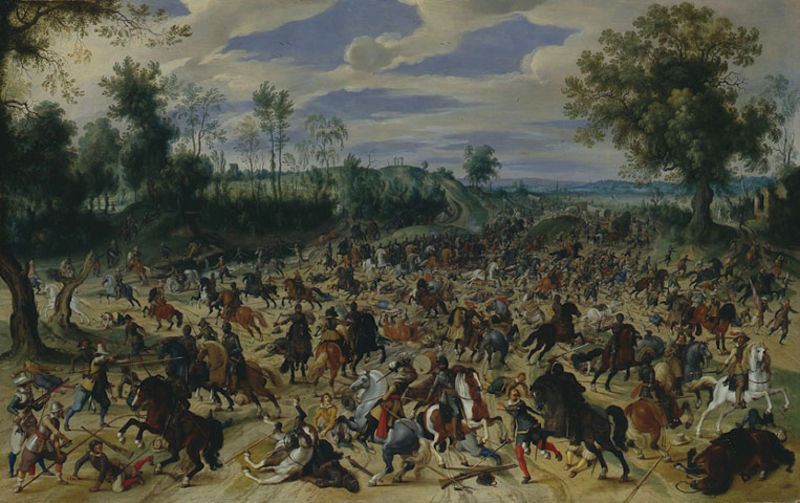
Titel: Überfall auf einen Geleitzug
Künstler: Sebastian Vrancx
Standort: Karlsruhe
Institution: Staatliche Kunsthalle Karlsruhe
Schlagwörter: baum, berg, blau, gemälde, himmel, kampf, mann, weiß, wolken, bäume, gelb, grün, landschaft, menschen, sand, stadt, bewegung, braun, bunt, hut, männer, strasse, haus, rot, weg, wiese, beige, malerei, menge, tod, tot, ebene, ferne, horizont, hügel, natur, busch, wege, wald, kinder, pferd, pferde, reiter, reiten, liegen, laufen, spuren, berge, platz, ölgemälde, gewalt, krieg, querformat, schlacht, blue, crowd, fight, lanze, men, people, red, soldaten, soldiers, stockings, swords, white, black, gray, green, painting, yellow, brown, tiefe, fallen, schild, ruine, schwert, schwerter, uniform, waffen, aufstand, gemetzel, leichen, tote, dynamik, fliehen, getümmel, rennen, degen, helm, menschenmenge, ritter, trommel, armee, heer, kämpfen, rüstung, schimmel, helme, harnisch, sterben, gewehr, kavallerie, ross, gegner, niederlage, clouds, fighting, horses, man, sky, tree, mittelalter, krieger, sturz, strassen, field, hill, hills, landscape, ocean, german, horizon, trees, death, lanzen, armor, helmet, knight, speer, speere, töten, road, gewehre, rösser, battle, gestürzt, gemölde, fall, falling, dead, injury, stürzen, schlachtfeld, uniforms, gefecht, levade, leaves, history, rüstungen, buildings, terror, verwundung, war, horse, gewimmel, schecke, leaf, flinten, reiterei, hochebene, paint, somer, kamp, land, bereg, kill, spears, auseinandersetzung, earth, chaos, gun, guns, dying, spear, killed, rifles, knights, grüpn, chaotic, lance, weapons, 1700, wounded, tress, combat, shields, siege, lanen, caos, raneissance, schwarze reiter, vlley, devasting